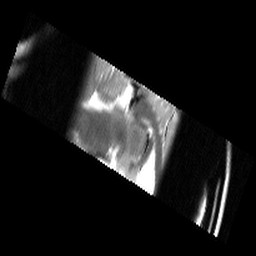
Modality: T2w
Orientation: sagittal
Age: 22
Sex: female
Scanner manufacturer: siemens
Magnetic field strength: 3 T
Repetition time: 6.45 s
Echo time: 0.064 s